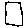
Label: square